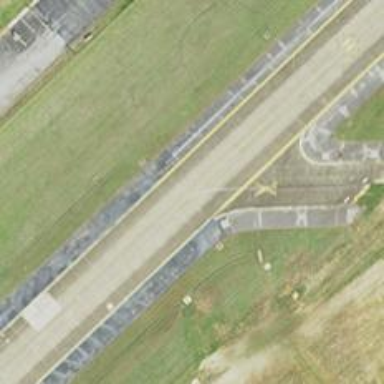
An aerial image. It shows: Image of taxiway at airport.